Question: I am working on OCRing a document image. I want to detect all pictures and remove from the document image. I want to retain tables in the document image. Once I detect pictures I will remove and then want to OCR. I tried to find contour tried to detect all the bigger areas. unfortunately it detects tables also. Also how to remove the objects keeping other data in the doc image. I am using opencv and python

Here's my code
'''
import os
from PIL import Image
import pytesseract
img = cv2.imread('block2.jpg' , 0)
mask = np.ones(img.shape[:2], dtype="uint8") * 255
ret,thresh1 = cv2.threshold(img,127,255,0)
contours, sd = cv2.findContours(thresh1,cv2.RETR_EXTERNAL,cv2.CHAIN_APPROX_SIMPLE)
areacontainer = []
for cnt in contours:
area = cv2.contourArea(cnt)
areacontainer.append(area)
avgArea = sum(areacontainer)/len(areacontainer)
[enter code here][1]
for c in contours:# average area heuristics
if cv2.contourArea(c)>6*avgArea:
cv2.drawContours(mask, [c], -1, 0, -1)
binary = cv2.bitwise_and(img, img, mask=mask) # subtracting
cv2.imwrite("bin.jpg" , binary)
cv2.imwrite("mask.jpg" , mask)
'''
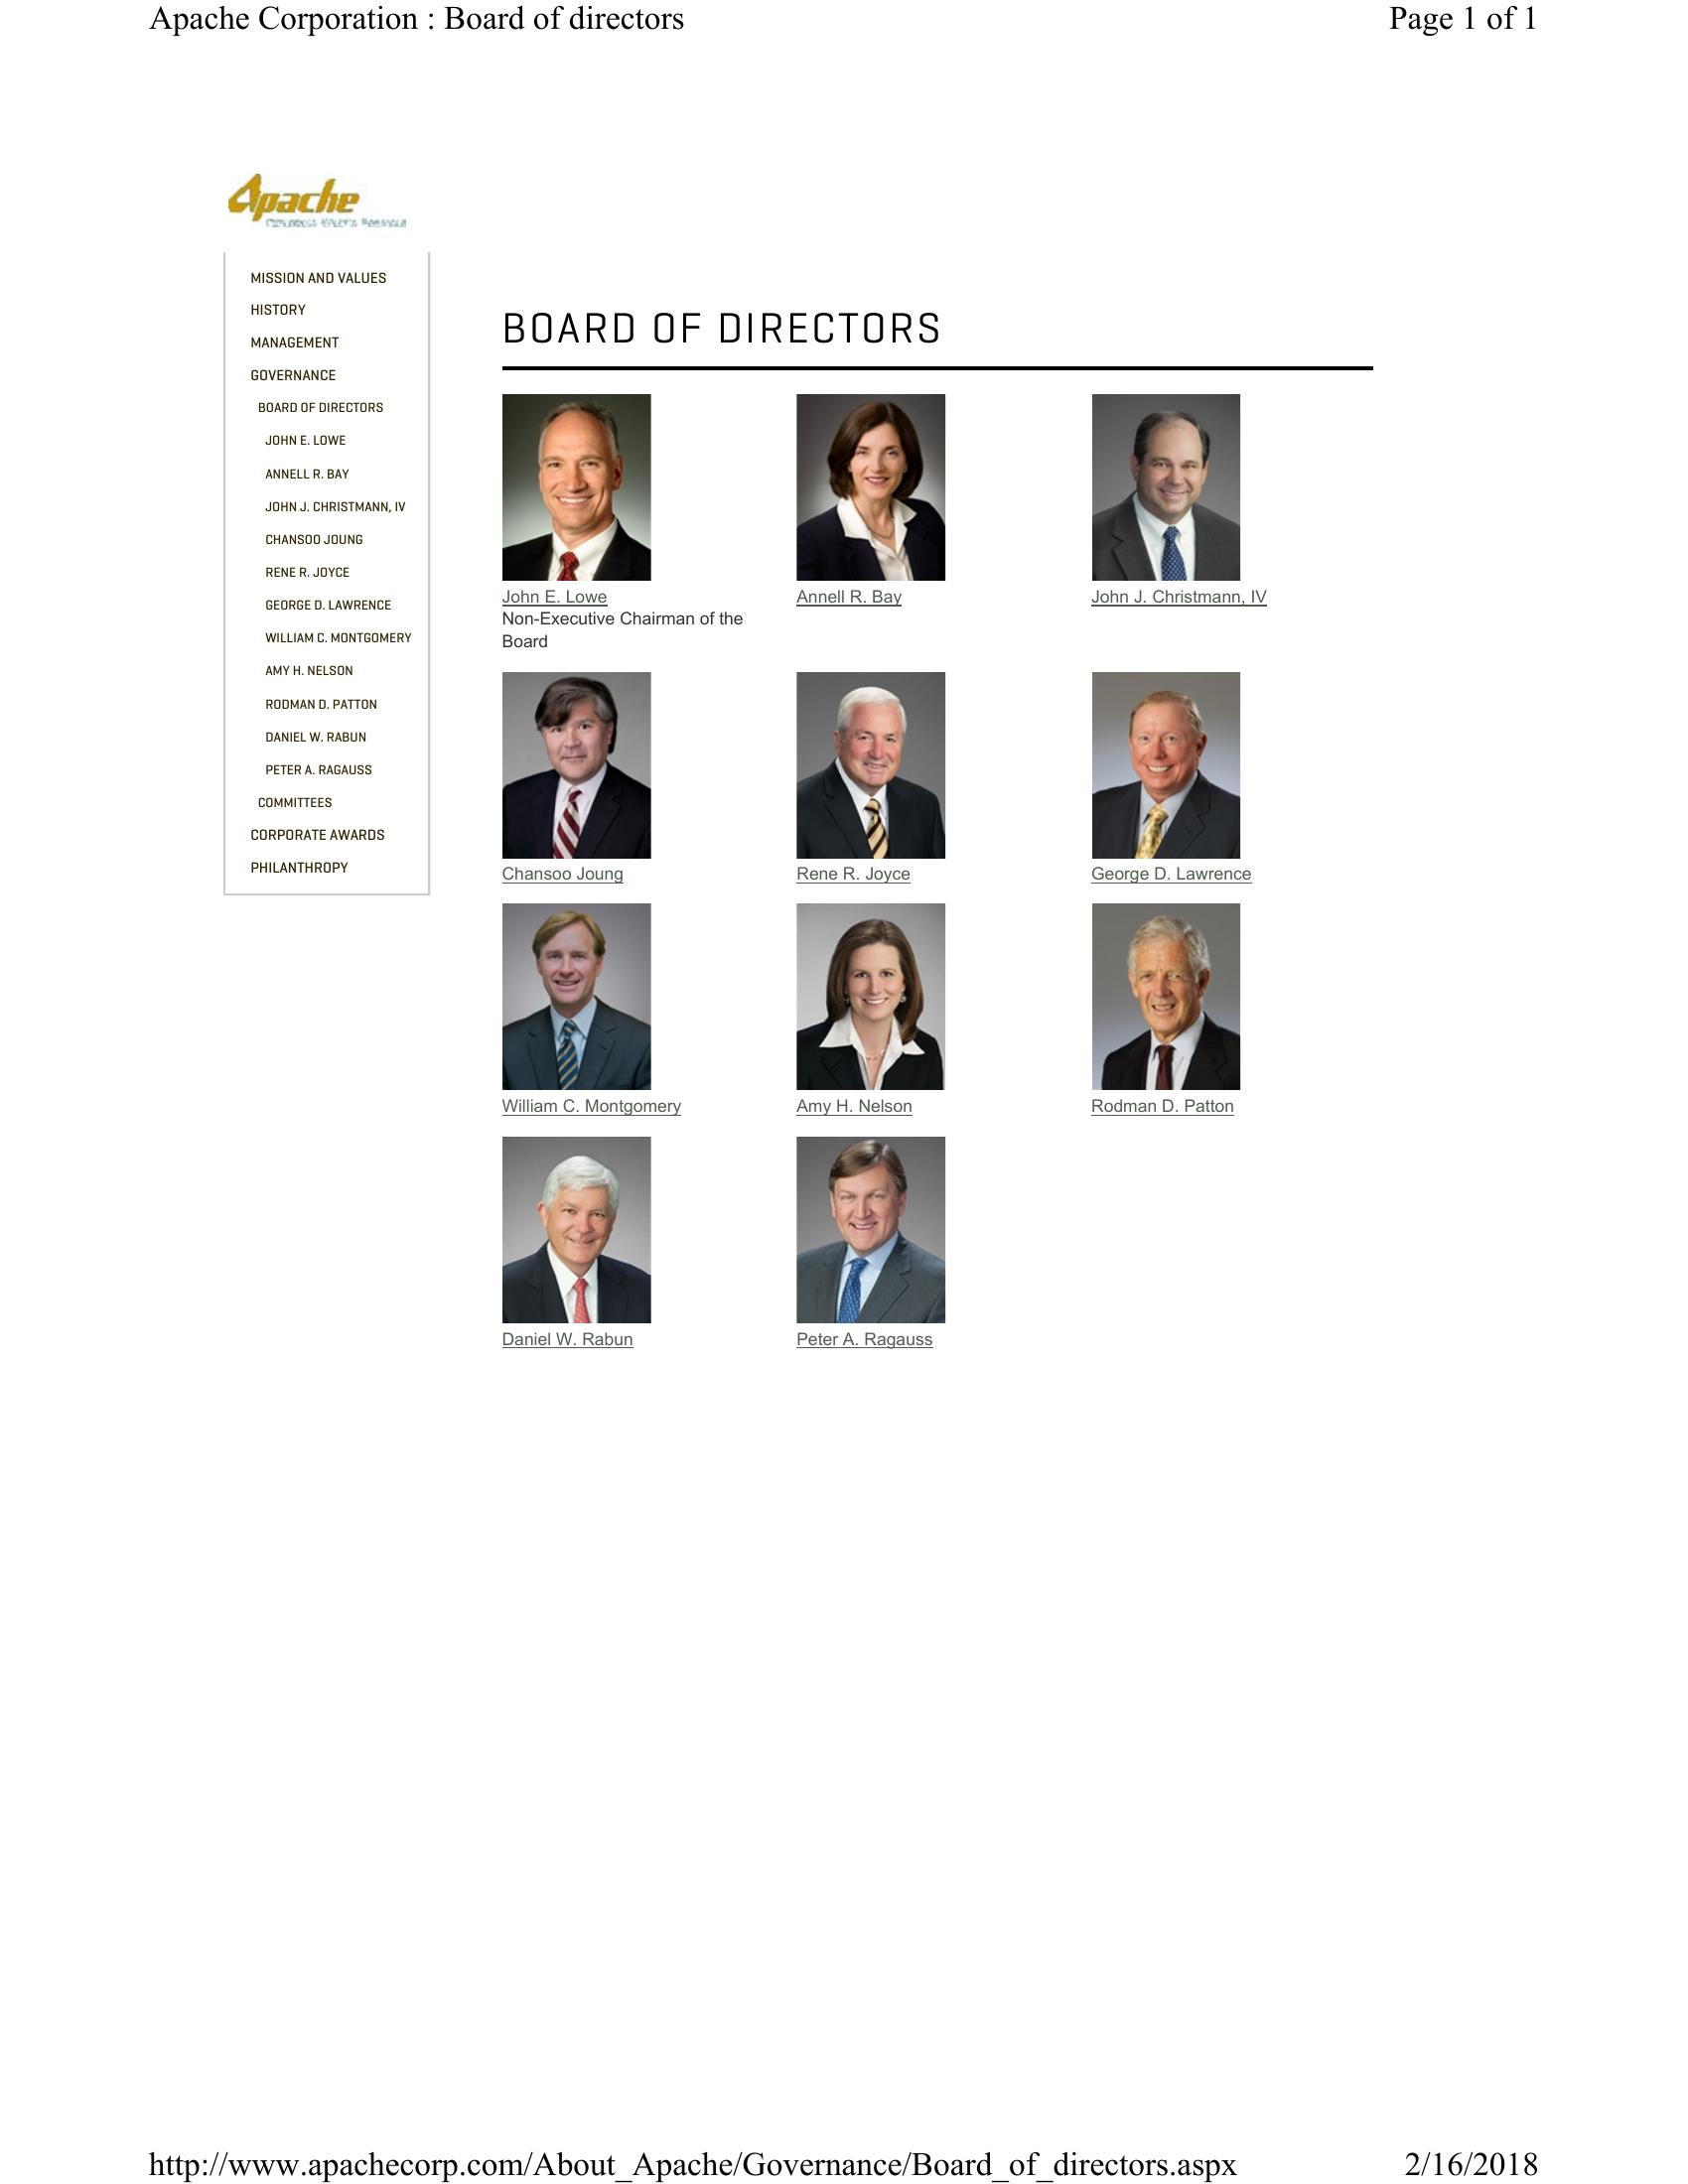
Answer: Here's an approach:
- - - - -
---
Here's the detected portraits highlighted in green
<URL>
Now that we have the bounding box ROIs, we can effectively remove the pictures by filling them in with white. Here's the result
<URL>
'''
import cv2
image = cv2.imread('1.jpg')
gray = cv2.cvtColor(image, cv2.COLOR_BGR2GRAY)
blur = cv2.GaussianBlur(gray, (3,3), 0)
canny = cv2.Canny(blur, 120, 255, 1)
kernel = cv2.getStructuringElement(cv2.MORPH_RECT, (3,3))
close = cv2.morphologyEx(canny, cv2.MORPH_CLOSE, kernel, iterations=2)
cnts = cv2.findContours(close, cv2.RETR_EXTERNAL, cv2.CHAIN_APPROX_SIMPLE)
cnts = cnts[0] if len(cnts) == 2 else cnts[1]
for c in cnts:
area = cv2.contourArea(c)
if area > 15000 and area < 35000:
x,y,w,h = cv2.boundingRect(c)
cv2.rectangle(image, (x, y), (x + w, y + h), (255,255,255), -1)
cv2.imshow('image', image)
cv2.waitKey()
'''